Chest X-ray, AP view. Patient: 20 years old, sex M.
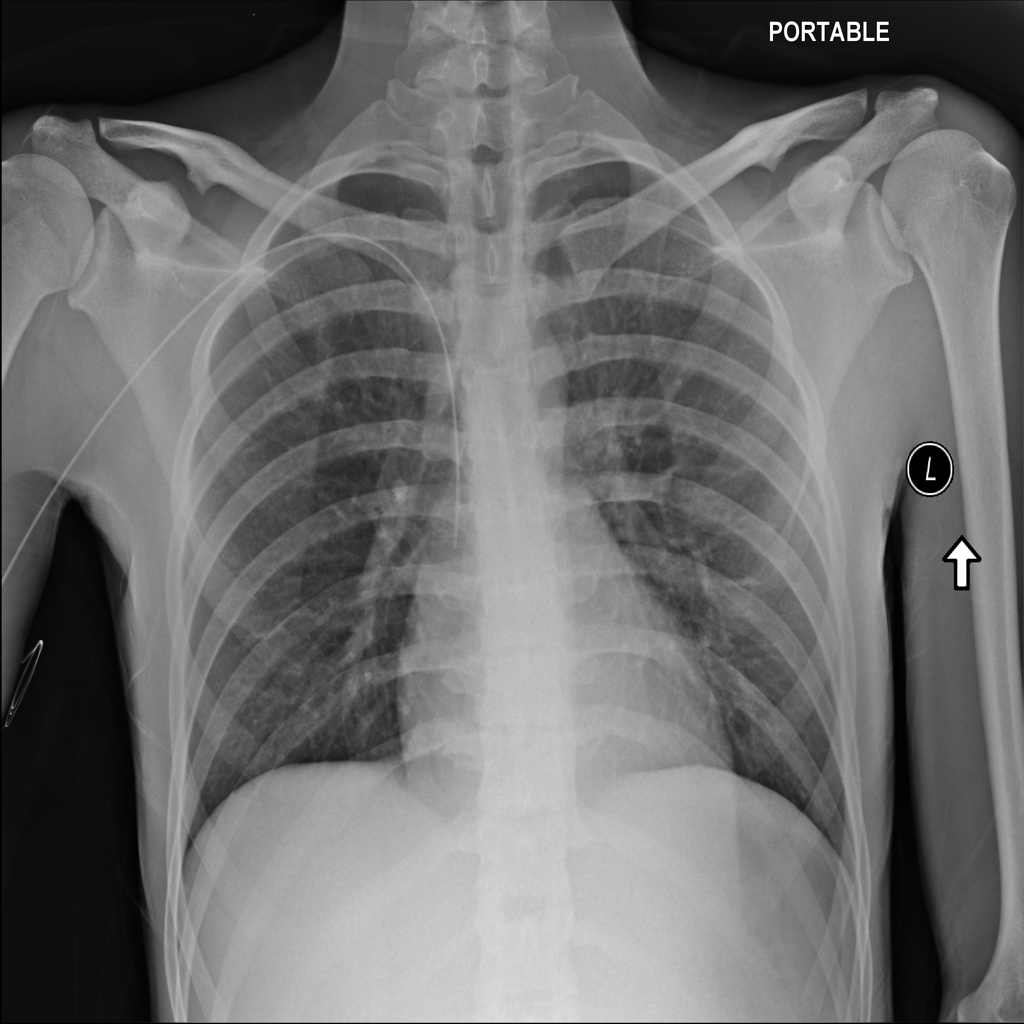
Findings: No Finding